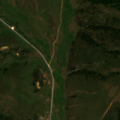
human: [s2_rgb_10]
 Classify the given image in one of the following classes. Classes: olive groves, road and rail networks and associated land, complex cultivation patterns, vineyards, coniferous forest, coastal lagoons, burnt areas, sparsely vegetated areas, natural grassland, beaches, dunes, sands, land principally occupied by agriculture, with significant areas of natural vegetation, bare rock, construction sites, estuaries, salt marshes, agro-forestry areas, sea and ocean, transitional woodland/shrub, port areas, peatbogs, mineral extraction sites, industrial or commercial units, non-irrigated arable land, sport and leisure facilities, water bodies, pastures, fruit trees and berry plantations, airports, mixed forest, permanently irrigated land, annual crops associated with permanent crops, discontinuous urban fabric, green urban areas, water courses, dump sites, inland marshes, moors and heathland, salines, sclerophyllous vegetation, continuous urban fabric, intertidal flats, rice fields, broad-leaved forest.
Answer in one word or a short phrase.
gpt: natural grassland, transitional woodland/shrub